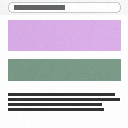
Screen state: on